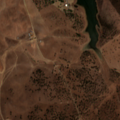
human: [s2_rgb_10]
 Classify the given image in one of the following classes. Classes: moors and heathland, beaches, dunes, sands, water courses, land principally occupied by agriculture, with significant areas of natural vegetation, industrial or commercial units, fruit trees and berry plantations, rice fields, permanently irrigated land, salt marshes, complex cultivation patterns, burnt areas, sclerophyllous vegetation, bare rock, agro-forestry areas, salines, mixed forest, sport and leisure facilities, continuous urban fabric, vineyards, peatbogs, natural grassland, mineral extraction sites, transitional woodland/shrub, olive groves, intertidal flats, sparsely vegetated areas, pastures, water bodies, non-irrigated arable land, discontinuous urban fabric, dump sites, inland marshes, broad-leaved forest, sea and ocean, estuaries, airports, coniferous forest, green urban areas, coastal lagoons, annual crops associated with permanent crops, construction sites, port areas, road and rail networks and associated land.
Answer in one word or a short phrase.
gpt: non-irrigated arable land, agro-forestry areas, transitional woodland/shrub, water bodies